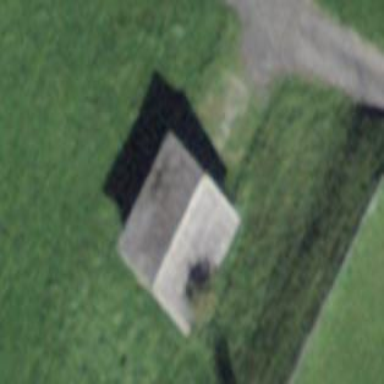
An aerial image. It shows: Shed building.